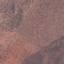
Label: PermanentCrop